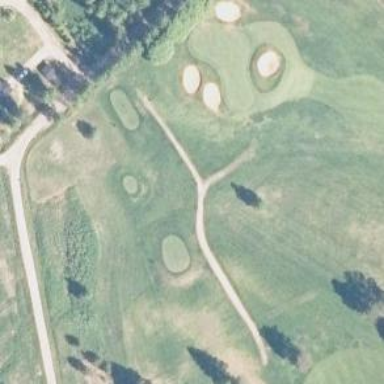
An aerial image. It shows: Footway that resembles golf path.